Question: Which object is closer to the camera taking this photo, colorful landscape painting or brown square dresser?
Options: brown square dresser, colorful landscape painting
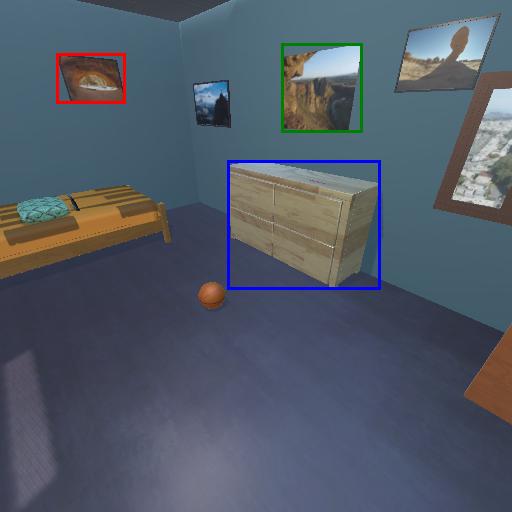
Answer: brown square dresser